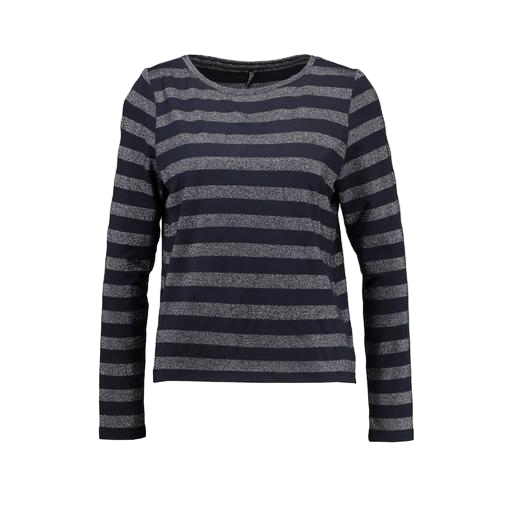
long-sleeve t-shirt only macy, blue women's striped long-sleeve t-shirt, longsleeve t-shirt, white background